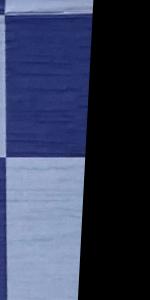
Label: Empty